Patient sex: M
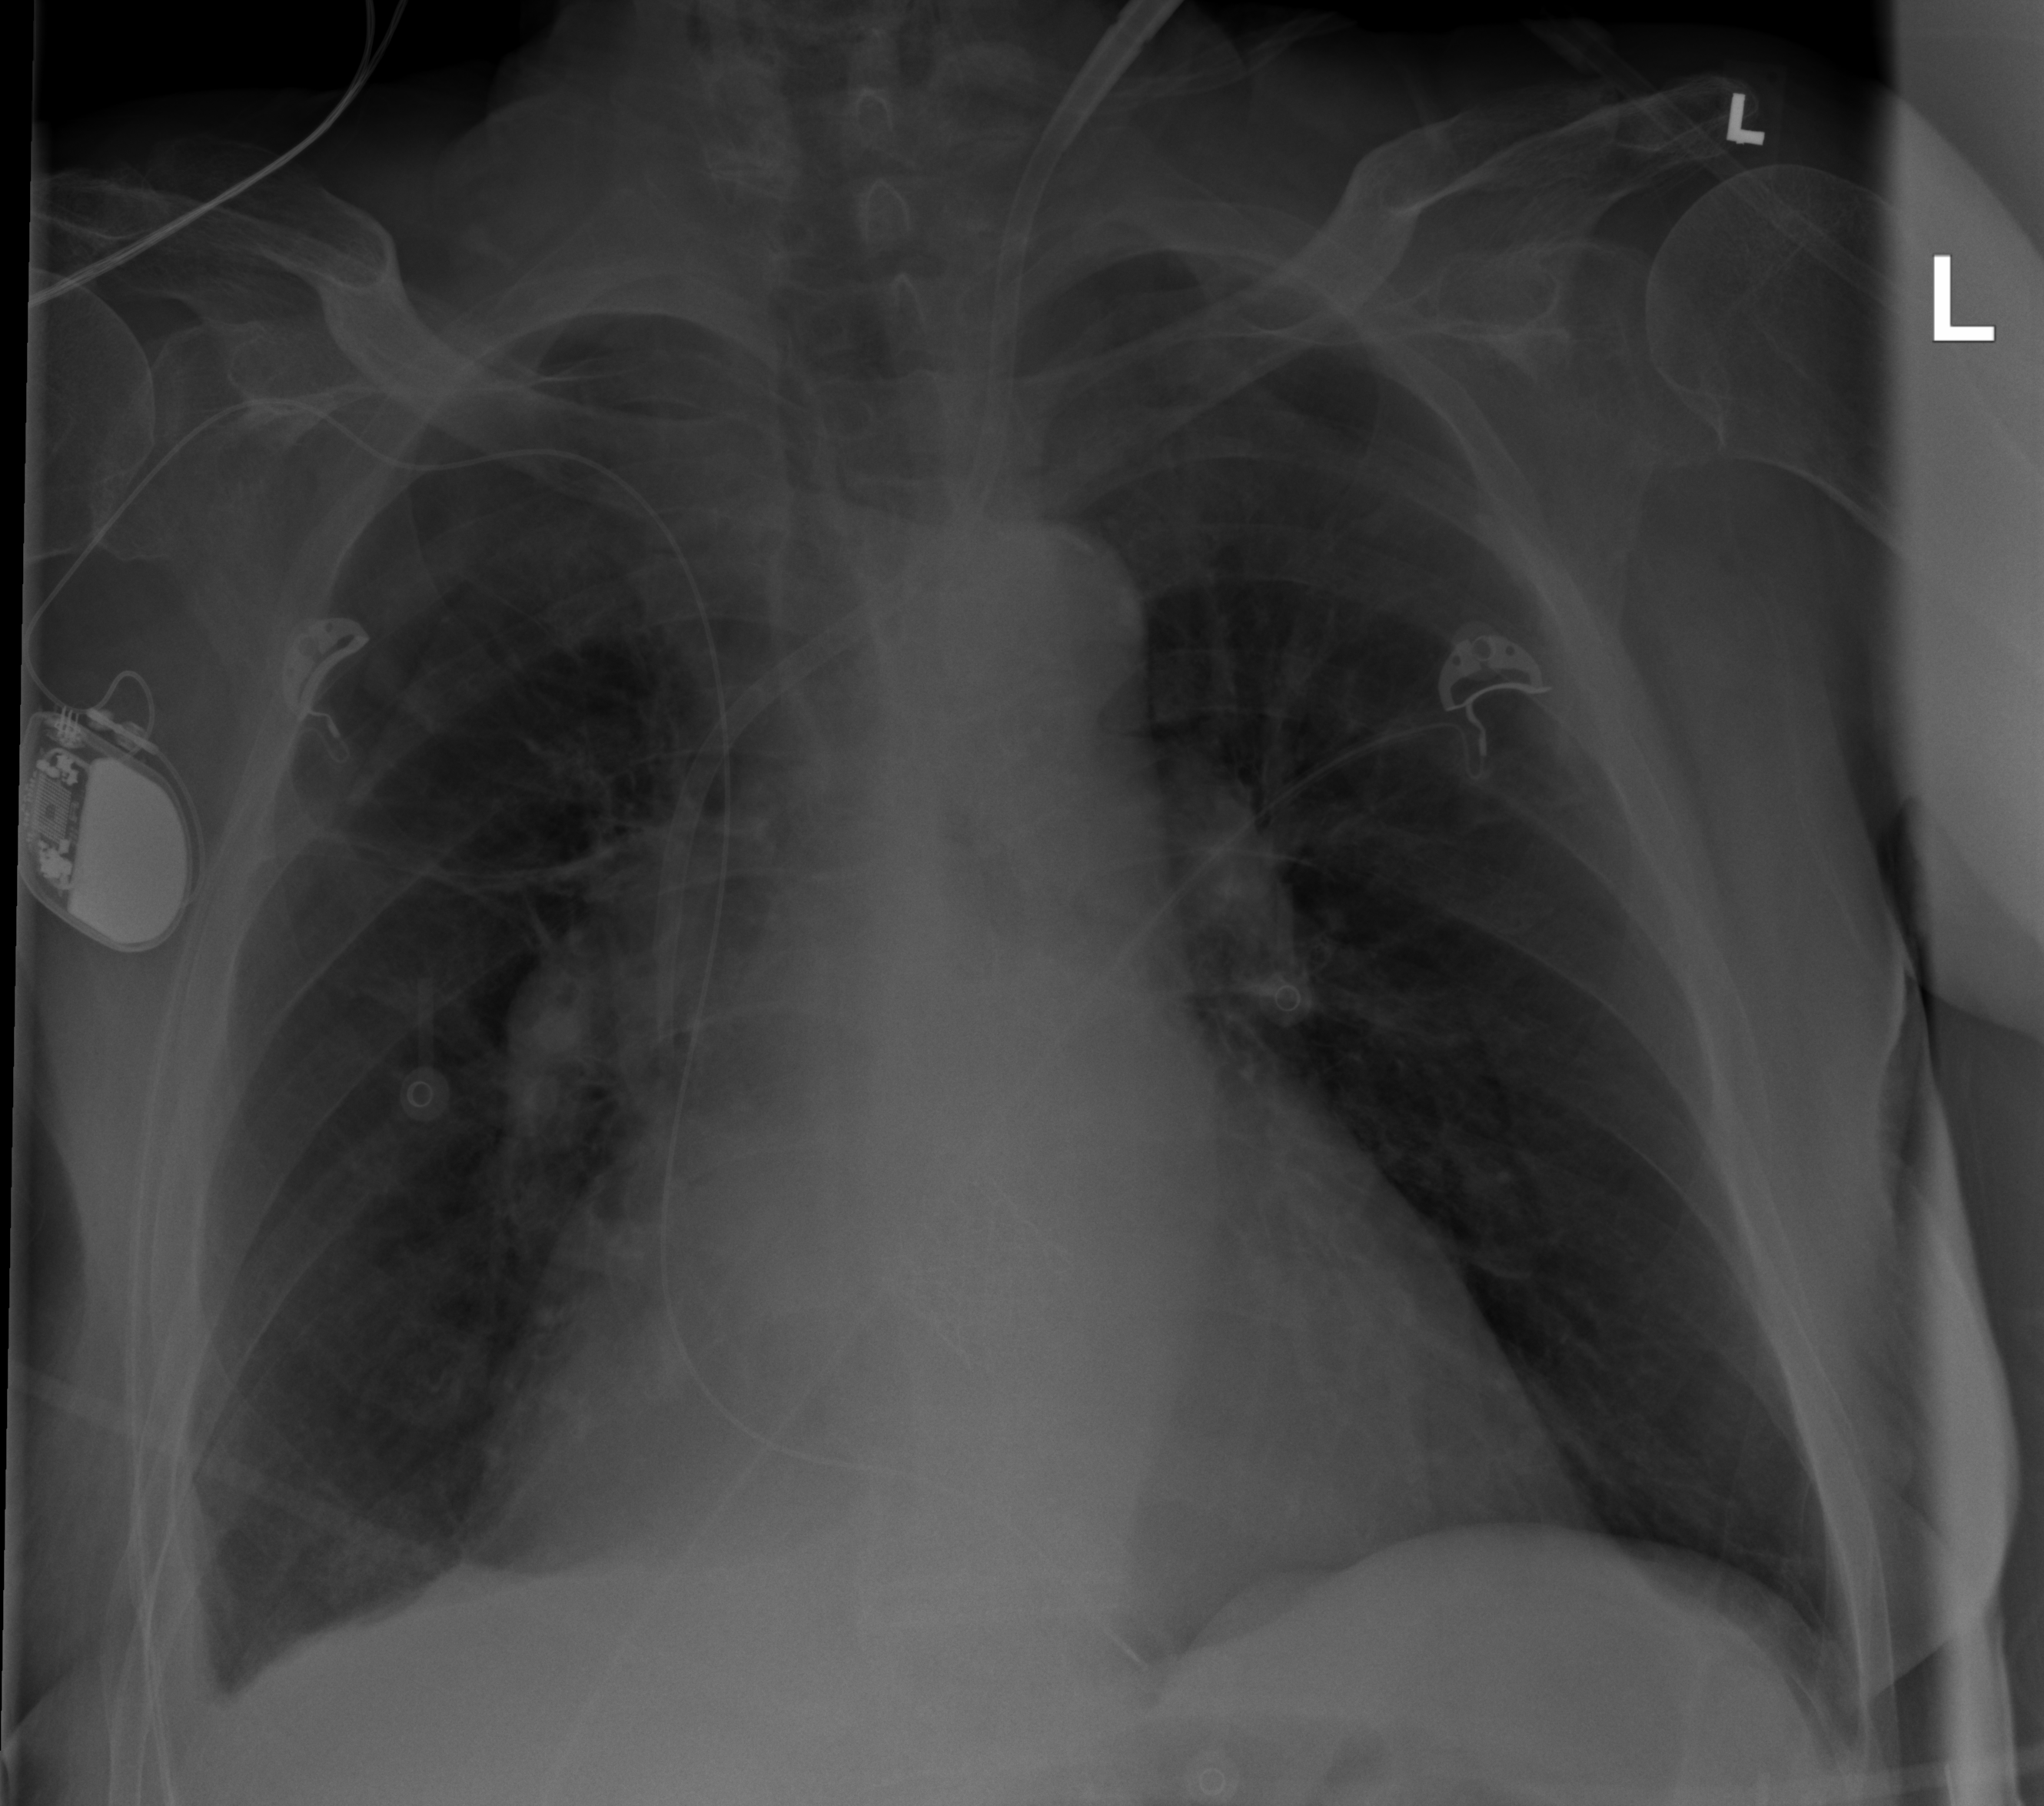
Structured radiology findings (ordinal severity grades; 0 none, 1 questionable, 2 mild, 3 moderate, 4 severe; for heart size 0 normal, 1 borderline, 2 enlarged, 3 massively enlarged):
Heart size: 2
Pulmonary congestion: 1
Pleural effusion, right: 2
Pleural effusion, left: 1
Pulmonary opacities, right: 0
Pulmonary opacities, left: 0
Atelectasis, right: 2
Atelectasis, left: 2